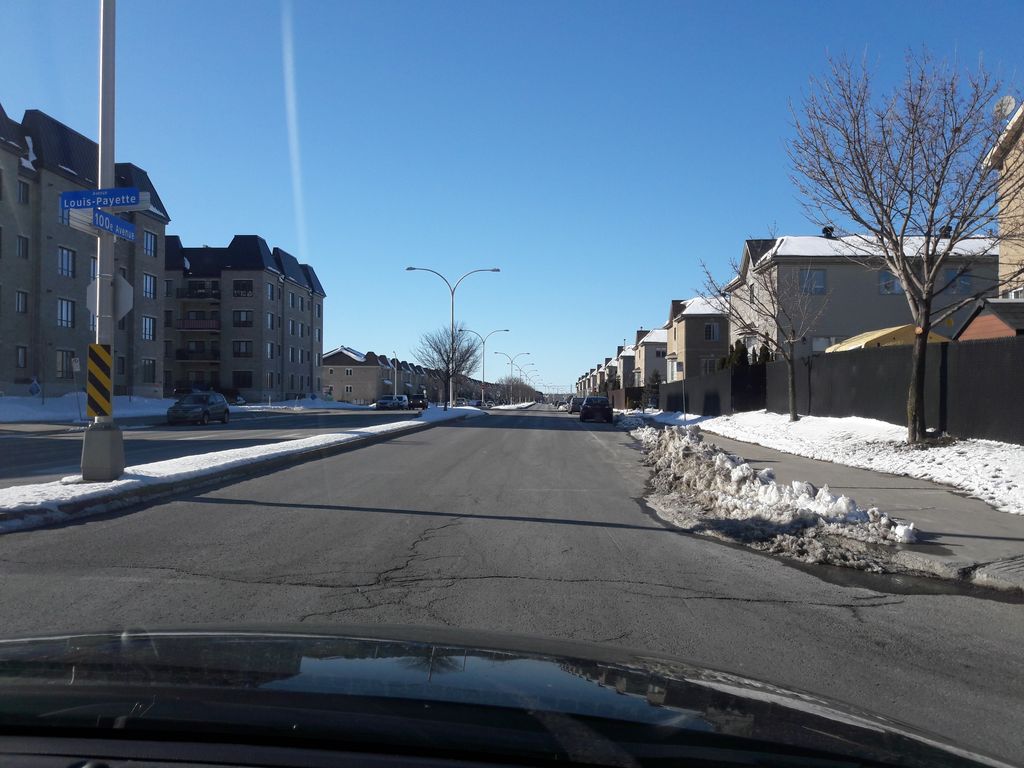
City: montreal